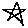
Label: star